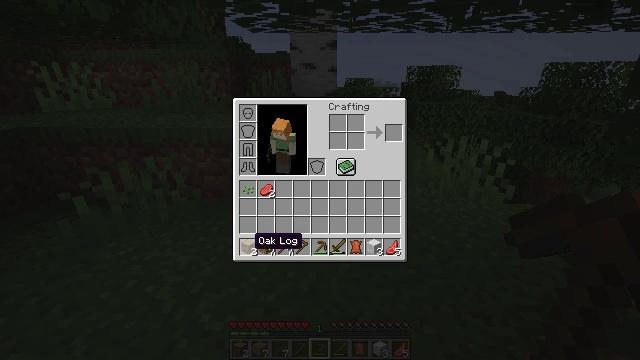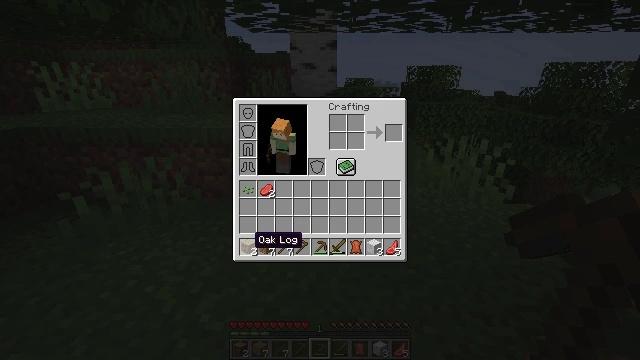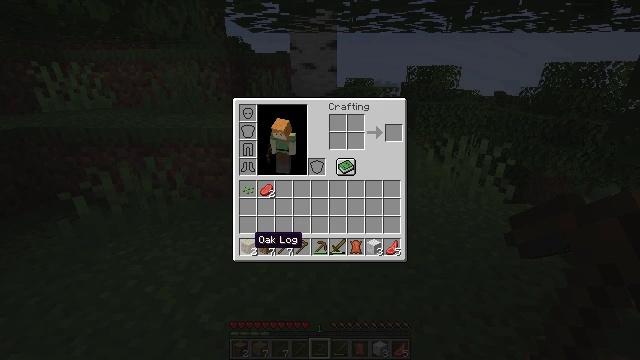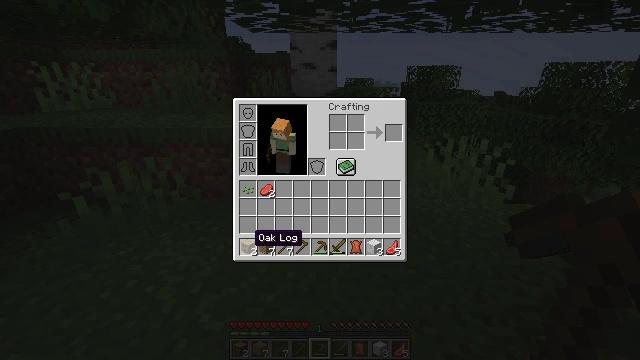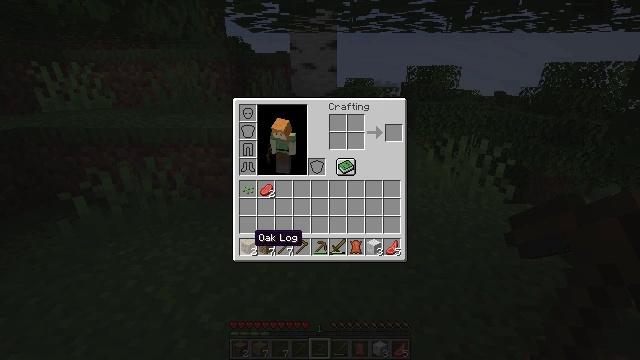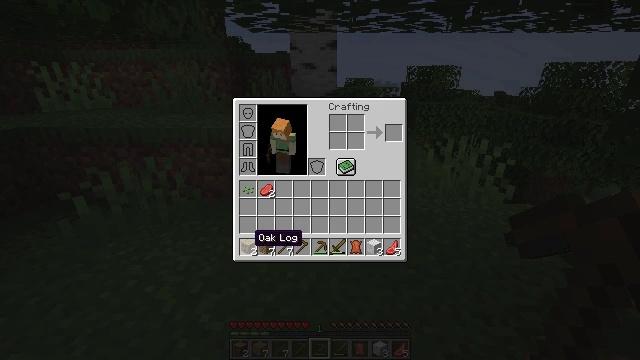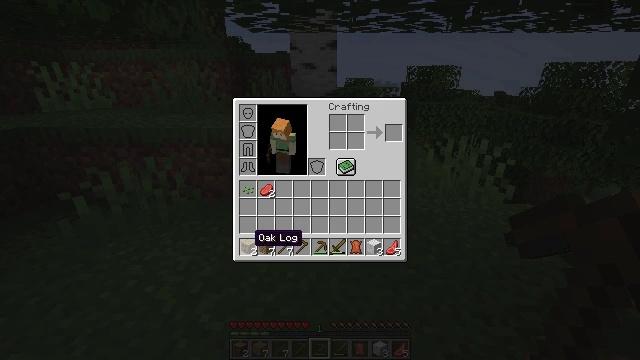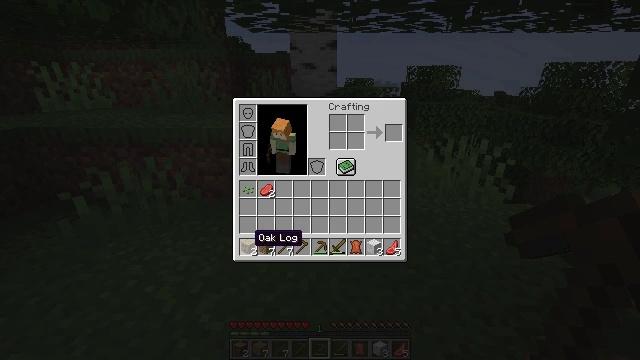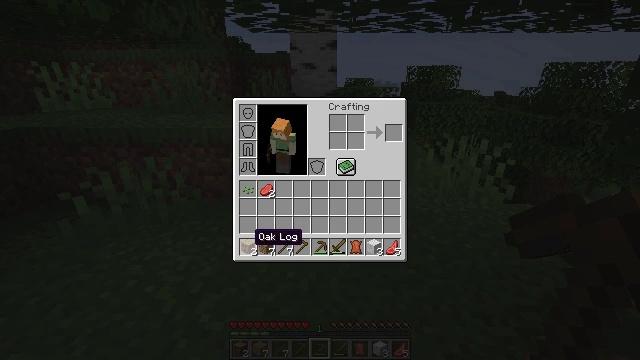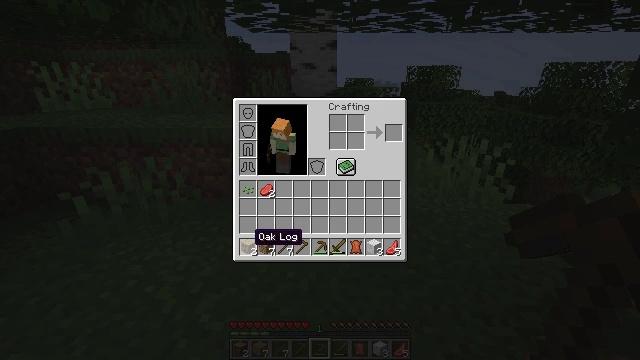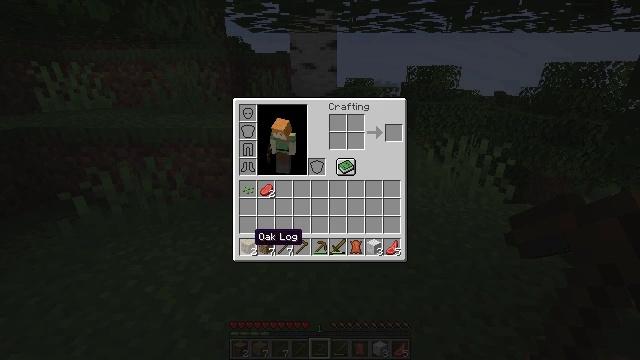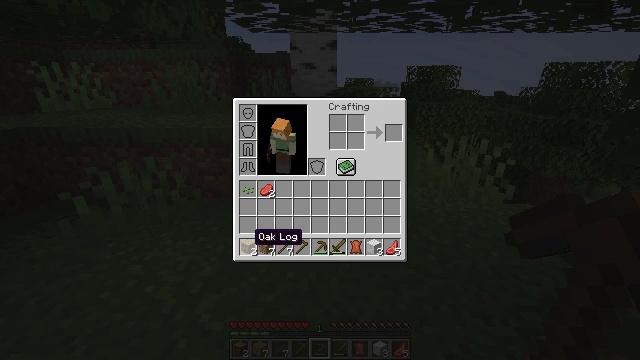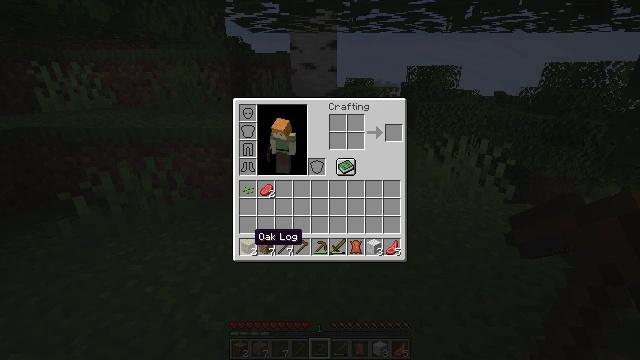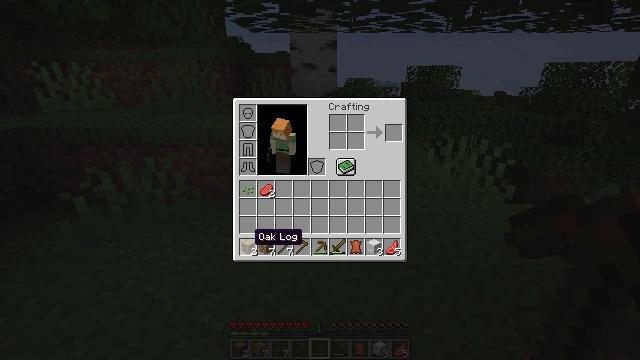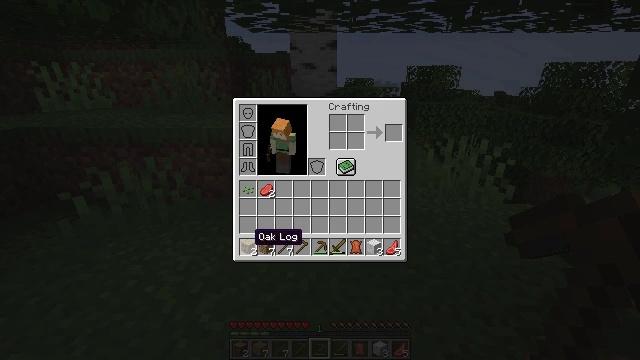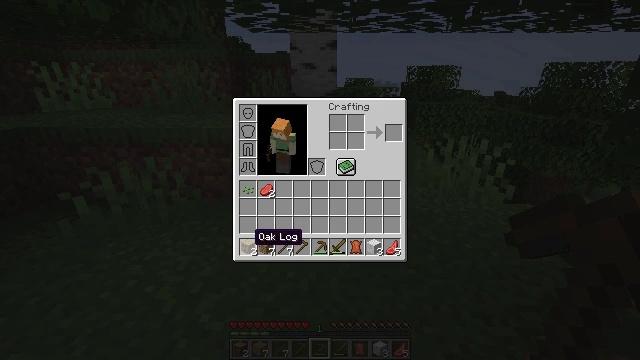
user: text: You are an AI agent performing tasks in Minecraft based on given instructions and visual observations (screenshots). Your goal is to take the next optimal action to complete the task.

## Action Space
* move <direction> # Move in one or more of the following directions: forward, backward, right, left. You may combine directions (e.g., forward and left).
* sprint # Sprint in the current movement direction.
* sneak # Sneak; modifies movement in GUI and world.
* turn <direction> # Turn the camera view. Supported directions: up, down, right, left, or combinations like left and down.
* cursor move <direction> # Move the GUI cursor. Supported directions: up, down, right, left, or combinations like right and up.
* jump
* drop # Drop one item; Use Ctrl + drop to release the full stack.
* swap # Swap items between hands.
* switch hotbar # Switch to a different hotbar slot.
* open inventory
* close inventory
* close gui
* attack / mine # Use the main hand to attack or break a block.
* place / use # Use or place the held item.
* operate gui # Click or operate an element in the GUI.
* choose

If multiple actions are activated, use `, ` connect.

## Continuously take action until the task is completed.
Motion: motion action
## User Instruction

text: Cut down the tree and harvest oak logs.
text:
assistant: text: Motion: no_op
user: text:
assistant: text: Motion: no_op
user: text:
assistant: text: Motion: no_op
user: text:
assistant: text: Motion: no_op
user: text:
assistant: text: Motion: no_op
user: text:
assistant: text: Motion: no_op
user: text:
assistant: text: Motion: no_op
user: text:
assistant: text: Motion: no_op
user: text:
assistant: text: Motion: no_op
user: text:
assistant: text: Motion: no_op
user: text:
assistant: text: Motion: no_op
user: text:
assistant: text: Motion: no_op
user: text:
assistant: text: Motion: no_op
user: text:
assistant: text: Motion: no_op
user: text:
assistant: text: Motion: no_op
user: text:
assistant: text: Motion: no_op
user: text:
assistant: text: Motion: no_op
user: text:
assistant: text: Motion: no_op
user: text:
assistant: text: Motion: no_op
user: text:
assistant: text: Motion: no_op
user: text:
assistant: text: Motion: no_op
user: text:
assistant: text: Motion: no_op
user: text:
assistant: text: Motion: no_op
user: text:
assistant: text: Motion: no_op
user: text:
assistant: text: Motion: no_op
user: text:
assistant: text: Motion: no_op
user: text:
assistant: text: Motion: no_op
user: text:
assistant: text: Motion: no_op
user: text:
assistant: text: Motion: cursor move right
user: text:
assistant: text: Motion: cursor move right and up